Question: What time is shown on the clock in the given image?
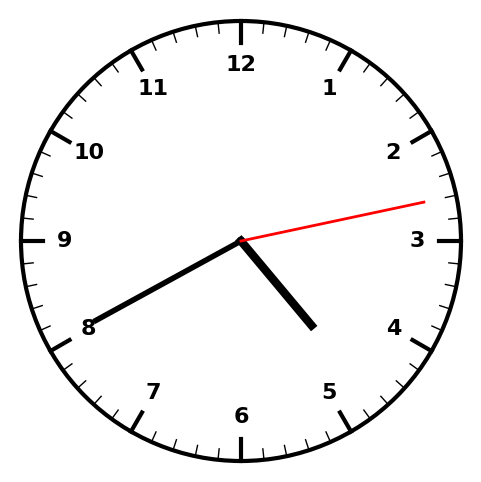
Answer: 04:40:13